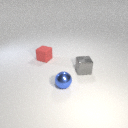
small blue metal sphere to the right of small red rubber cube